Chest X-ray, AP view. Patient: 48 years old, sex F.
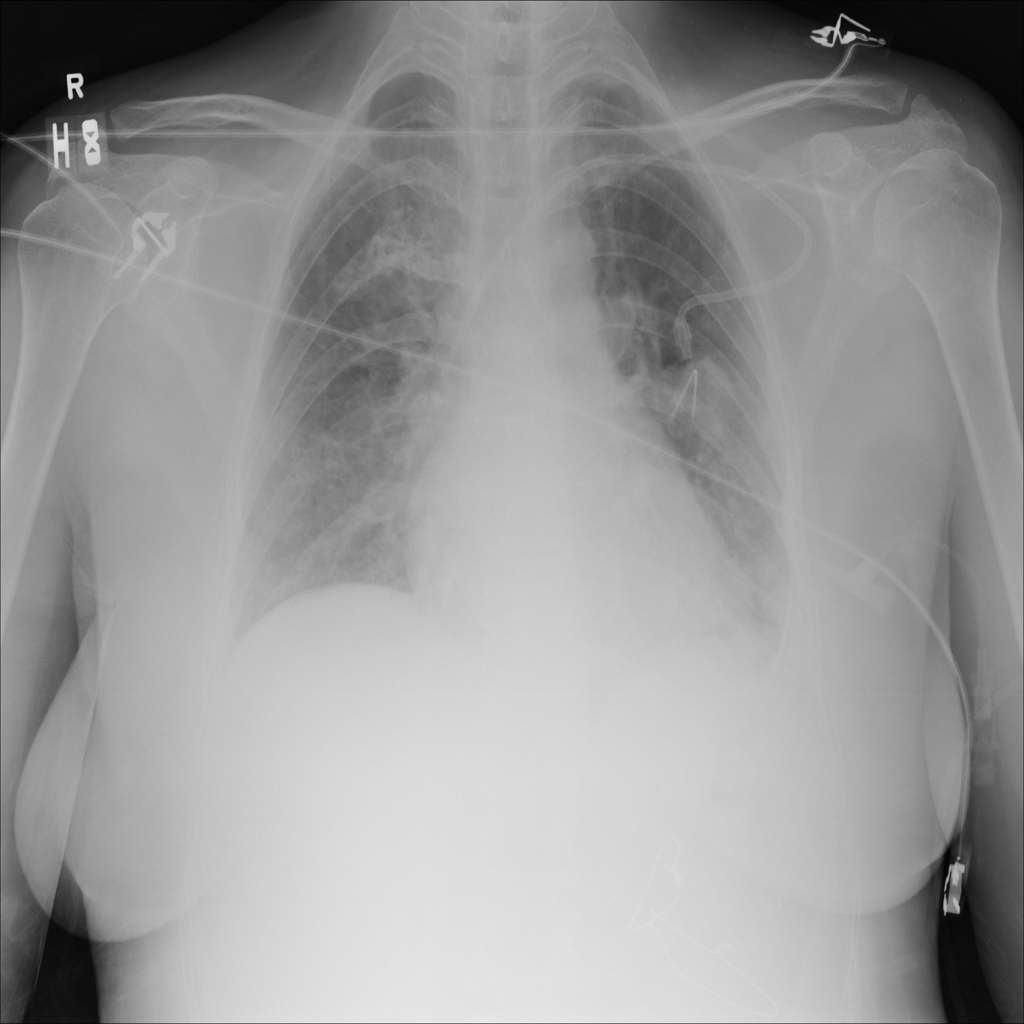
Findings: No Finding